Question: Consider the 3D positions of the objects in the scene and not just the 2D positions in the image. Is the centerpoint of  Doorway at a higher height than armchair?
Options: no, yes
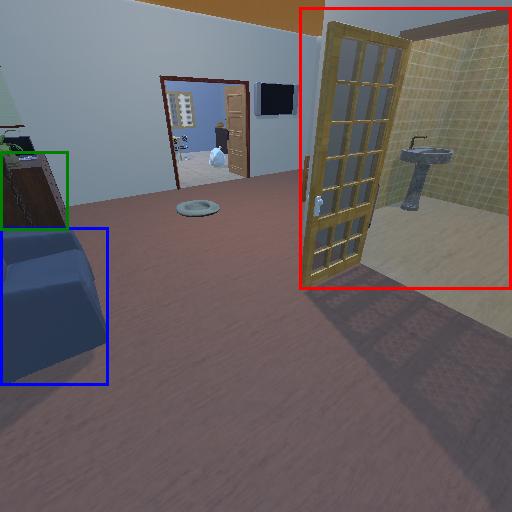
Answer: no